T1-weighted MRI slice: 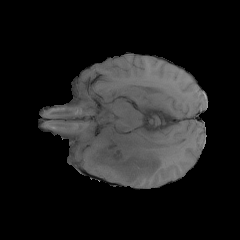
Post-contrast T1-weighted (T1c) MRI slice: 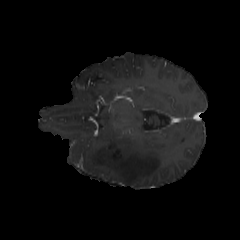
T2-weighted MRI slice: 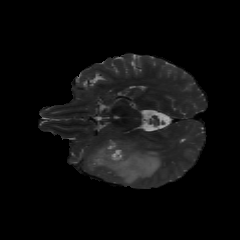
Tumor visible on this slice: yes